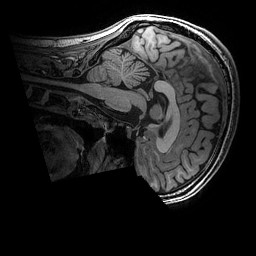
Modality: T1w
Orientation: sagittal
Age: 20
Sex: female
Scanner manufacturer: ge
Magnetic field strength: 3 T
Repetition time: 0.007 s
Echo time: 0.00342 s